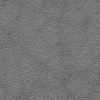
Atmospheric dust classification: not_dusty